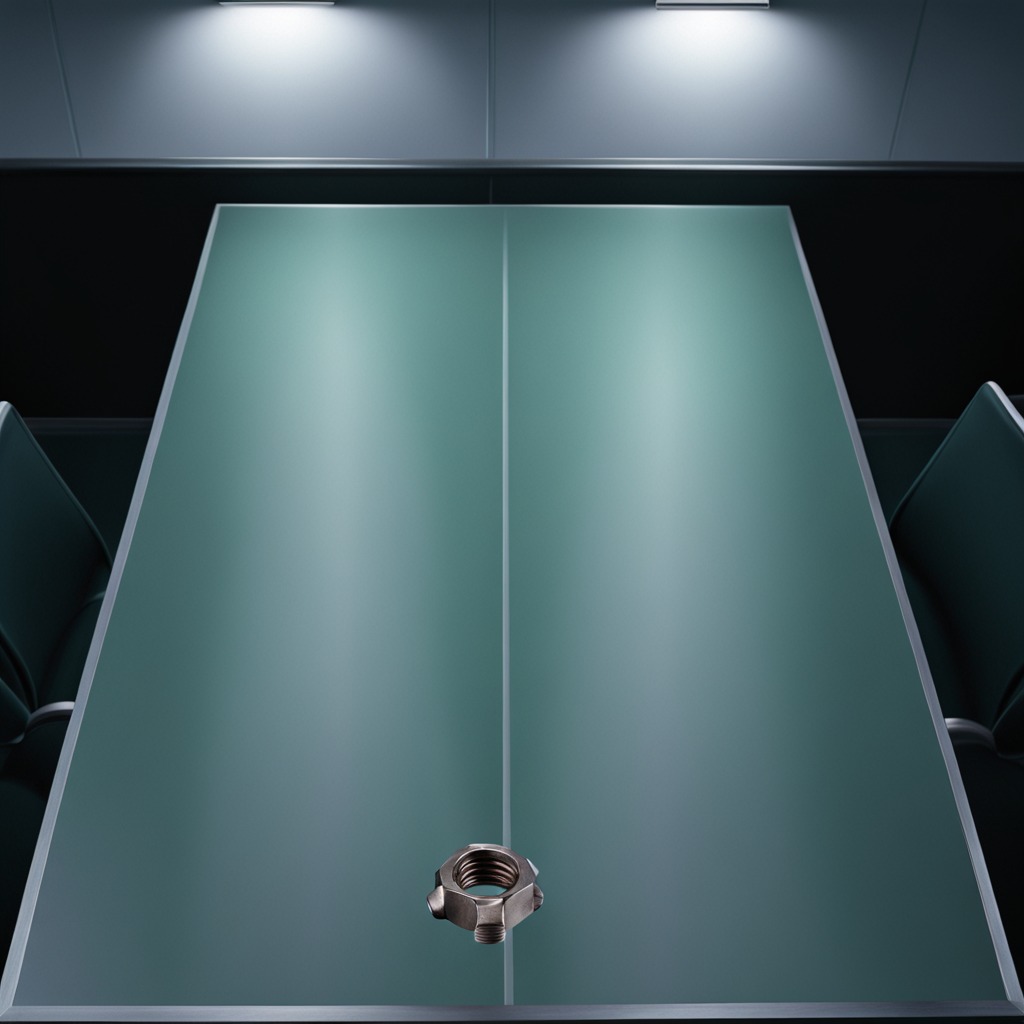
A metal nut is lying on the table.